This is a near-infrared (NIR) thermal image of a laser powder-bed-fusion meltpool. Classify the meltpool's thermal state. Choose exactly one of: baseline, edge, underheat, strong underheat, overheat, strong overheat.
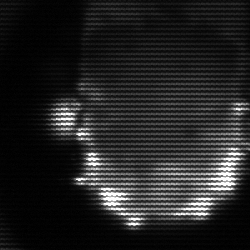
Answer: baseline